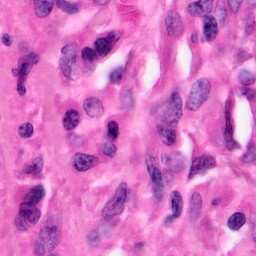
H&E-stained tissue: Pancreatic